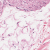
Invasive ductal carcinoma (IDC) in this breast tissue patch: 0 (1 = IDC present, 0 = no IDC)